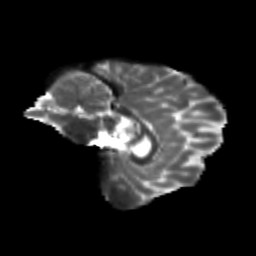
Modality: T2w
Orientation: sagittal
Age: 14
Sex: male
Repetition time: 9.512 s
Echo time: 0.089 s